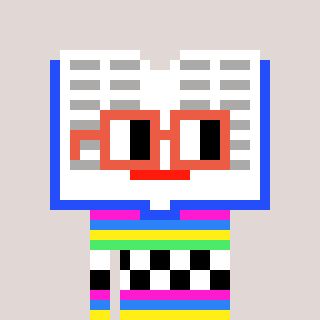
a pixel art character with square orange glasses, a dictionary-shaped head and a darkpink-colored body on a warm background